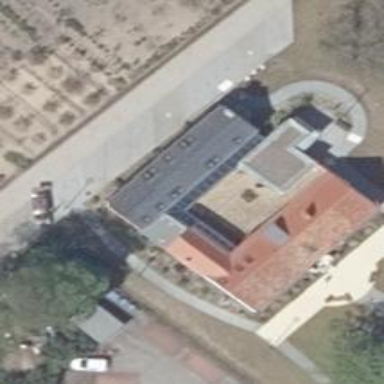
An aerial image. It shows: Historic stable building with gabled roof made of black roof tiles.